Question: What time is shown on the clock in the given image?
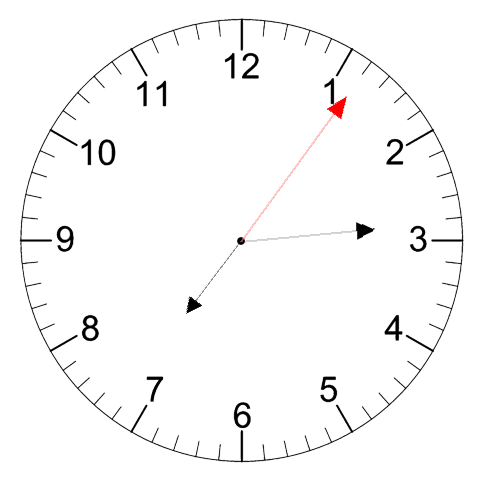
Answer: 07:14:06